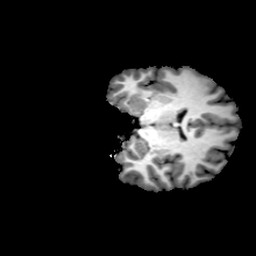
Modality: T1w
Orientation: coronal
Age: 22
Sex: female
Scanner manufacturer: philips
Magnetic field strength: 3 T
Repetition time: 0.0082 s
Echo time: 0.0037 s